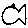
Label: fish